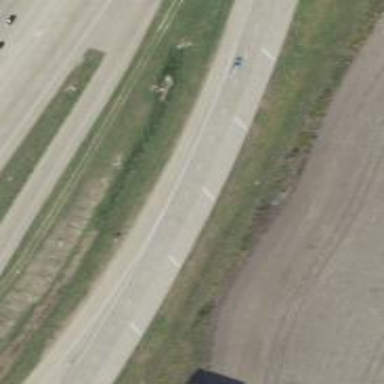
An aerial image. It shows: Secondary road with frontage road.